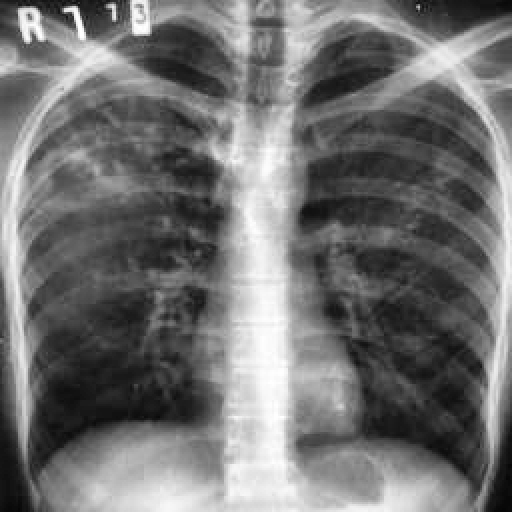
Finding: TUBERCULOSIS